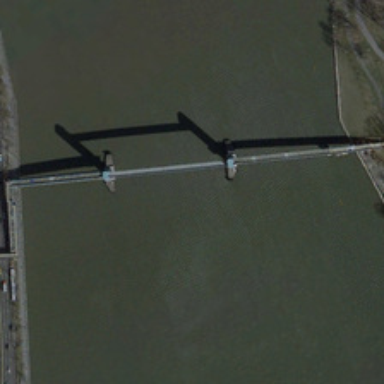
A long bridge is between the two mountains .